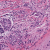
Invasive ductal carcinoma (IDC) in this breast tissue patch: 0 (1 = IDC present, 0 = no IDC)